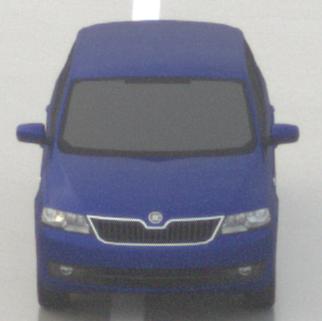
Make: Skoda
Model: Rapid Spaceback 1.2 TSI
Detailed model: Rapid Spaceback
Model produced from: 2013/10
Model produced until: 2015/04
Doors: 5
Color: blue
Road condition: wet road
Daytime: morning or afternoon
Contrast: low contrast